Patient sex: F
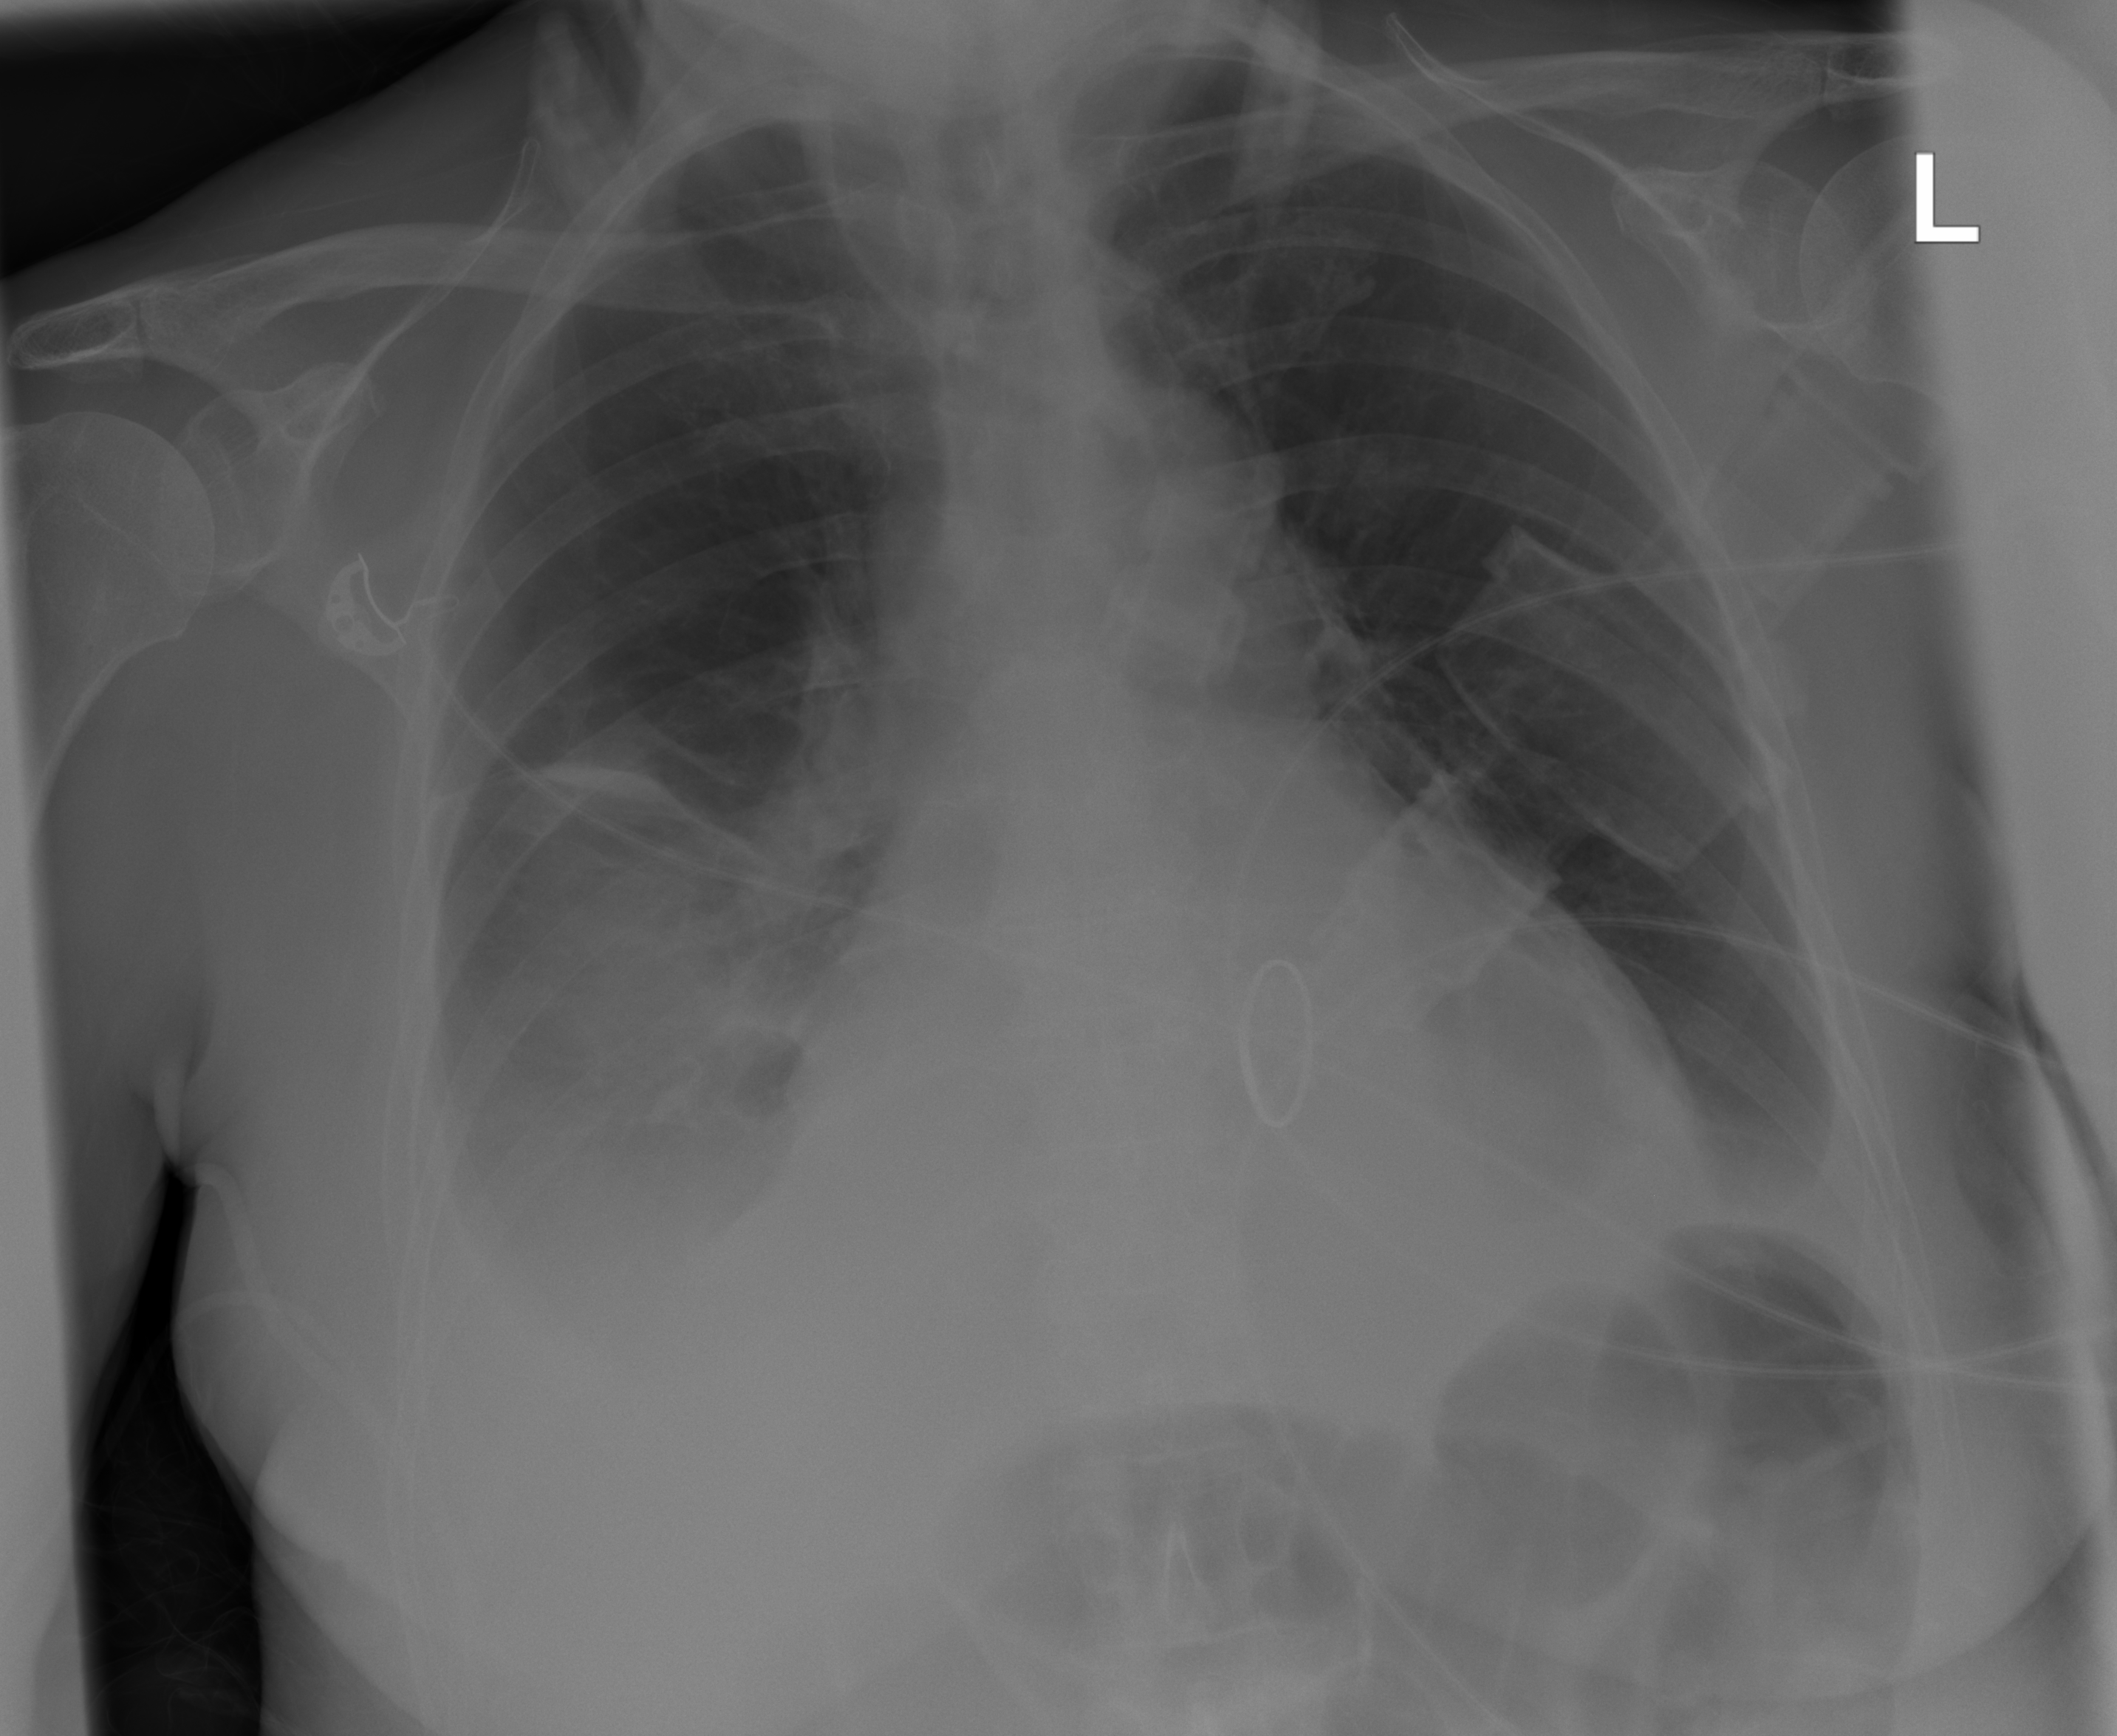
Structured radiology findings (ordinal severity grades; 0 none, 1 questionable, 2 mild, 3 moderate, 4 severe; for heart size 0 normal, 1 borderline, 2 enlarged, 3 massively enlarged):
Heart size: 2
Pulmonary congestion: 0
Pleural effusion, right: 3
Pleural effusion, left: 2
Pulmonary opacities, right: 0
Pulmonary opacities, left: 0
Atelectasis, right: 3
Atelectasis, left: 2